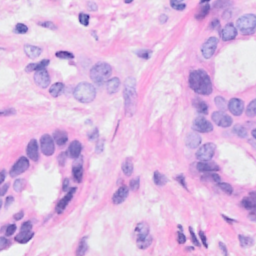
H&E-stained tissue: Breast